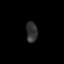
Tissue: skin
Cell type: Others
Senescence score: 0.7542
Nuclear area (px): 220
Mean DAPI intensity: 50.541